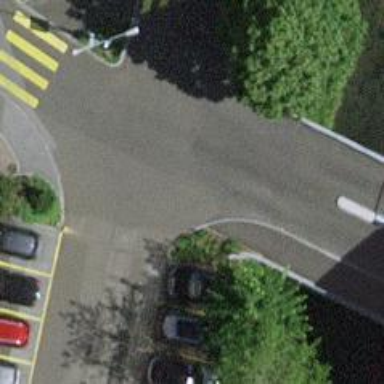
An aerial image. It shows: Unmarked crossing on footway.